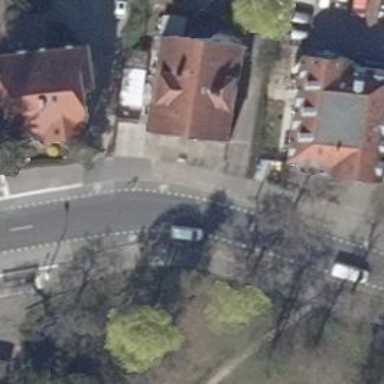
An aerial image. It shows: Tertiary road with asphalt surface. Both sides have sidewalks and exclusive green cycle lanes.